Question:
I would like to create a similar graph, in this case China and USA have huge PIB that I cant see the details for small countries
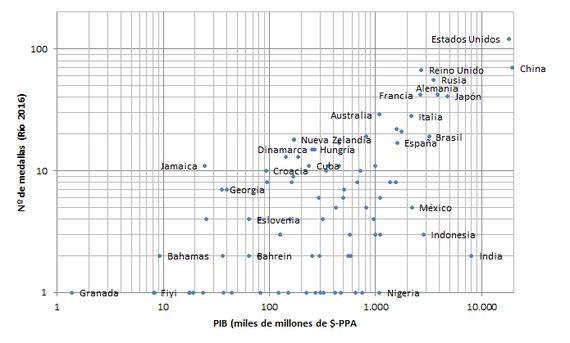
Answer: For this, you can use ax.set_xscale:
'''
import matplotlib.pyplot as plt
from matplotlib.ticker import ScalarFormatter
plt.scatter(your_data)
ax = plt.gca() #get current axis object
ax.set_xscale('log') #you can use 'symlog' if your data is close to 0
ax.set_yscale('log')
#if you don't want to show the ticks in scientific notation
for axis in [ax.xaxis, ax.yaxis]:
formatter = ScalarFormatter()
formatter.set_scientific(False)
axis.set_major_formatter(formatter)
'''